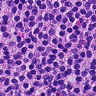
Metastatic tissue present: no